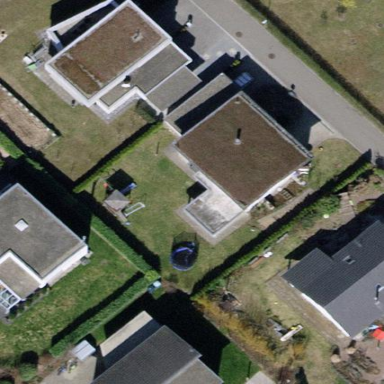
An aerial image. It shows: Building with flat olive-colored roof.